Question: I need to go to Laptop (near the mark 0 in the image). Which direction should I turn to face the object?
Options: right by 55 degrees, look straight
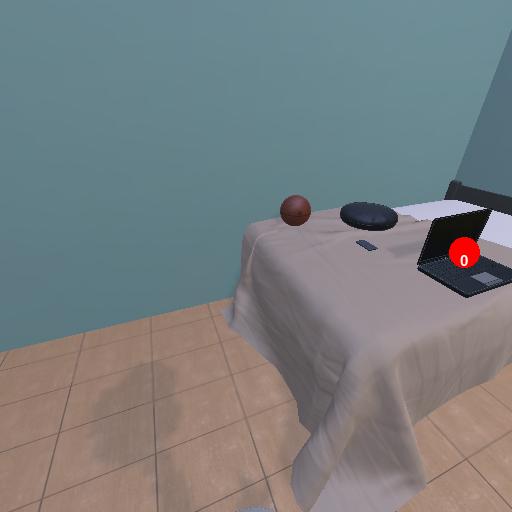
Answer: right by 55 degrees